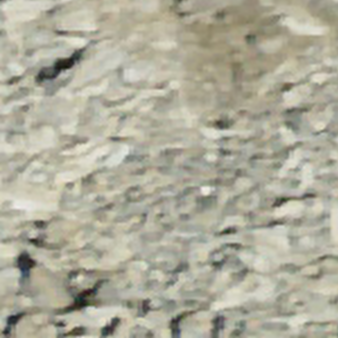
Label: other